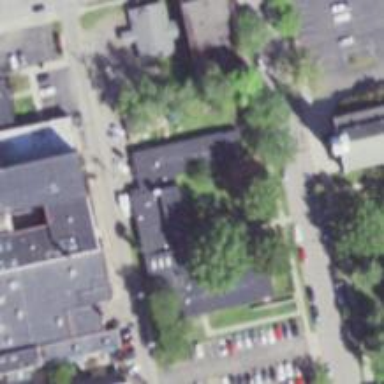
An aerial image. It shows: Nursing home.